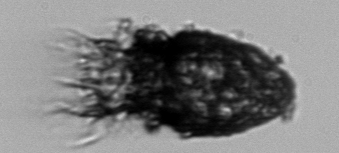
Label: Stenosemella_pacifica